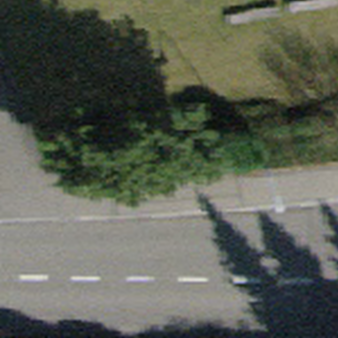
Label: other